Question: I am new with grails and am developing a web application in grails.
In my registration page I am getting the user's email id and I need to send a mail with authentication link.
<URL>
<URL>
I have referred these pages and many other pages to do this task.
But the problem is, my email is not sending.
I have used
'''
Gmail SMTP server address : smtp.gmail.com
Gmail SMTP username : myid@gmail.com
Gmail SMTP password : -my password-
Gmail SMTP port : 465
Gmail SMTP TLS/SSL required : yes
'''
Mail settings are:
'''
grails {
mail {
host = "smtp.gmail.com"
port = 465
username = "myId@gmail.com"
password = "mypassword"
props = [
"mail.smtp.auth":"true",
"mail.smtp.socketFactory.port":"465",
"mail.smtp.socketFactory.class": "javax.net.ssl.SSLSocketFactory",
"mail.smtp.socketFactory.fallback":"false"]
}
}
grails.mail.default.from="noreply@gmail.com"
'''
but at least
'''
sendMail {
to "friend@gmail.com"
subject "Hello "
body 'How are you?'
}
'''
is not working.
The exception occured is
'''
Error 500: Internal Server Error
URI
/MailVerificationDemo/user/signup/form
Class
java.net.ConnectException
Message
Connection refused
Around line 104 of MailMessageBuilder.groovy
101: log.trace("Sending mail ${getDescription(message)}} ...")102: }103:104: mailSender.send(message instanceof MimeMailMessage ? message.mimeMessage : message)105:106: if (log.traceEnabled) {107: log.trace("Sent mail ${getDescription(message)}} ...")
Around line 41 of grails-app/services/grails/plugin/mail/MailService.groovy
38: callable.resolveStrategy = Closure.DELEGATE_FIRST39: callable.call()40:41: messageBuilder.sendMessage()42: }43:44: def getMailConfig() {
Around line 18 of grails-app/controllers/user/UserController.groovy
15: return16: }17:18: mailService.sendMail {19: to userInstance.email20: subject "New User Confirmation"21: html g.render(template:"mailtemplate",model:[code:userInstance.confirmCode])
Around line 195 of PageFragmentCachingFilter.java
192: if (CollectionUtils.isEmpty(cacheOperations)) {193: log.debug("No cacheable annotation found for {}:{} {}",194: new Object[] { request.getMethod(), request.getRequestURI(), getContext() });195: chain.doFilter(request, response);196: return;197: }198:
Around line 63 of AbstractFilter.java
60: try {61: // NO_FILTER set for RequestDispatcher forwards to avoid double gzipping62: if (filterNotDisabled(request)) {63: doFilter(request, response, chain);64: }65: else {66: chain.doFilter(req, res);
'''

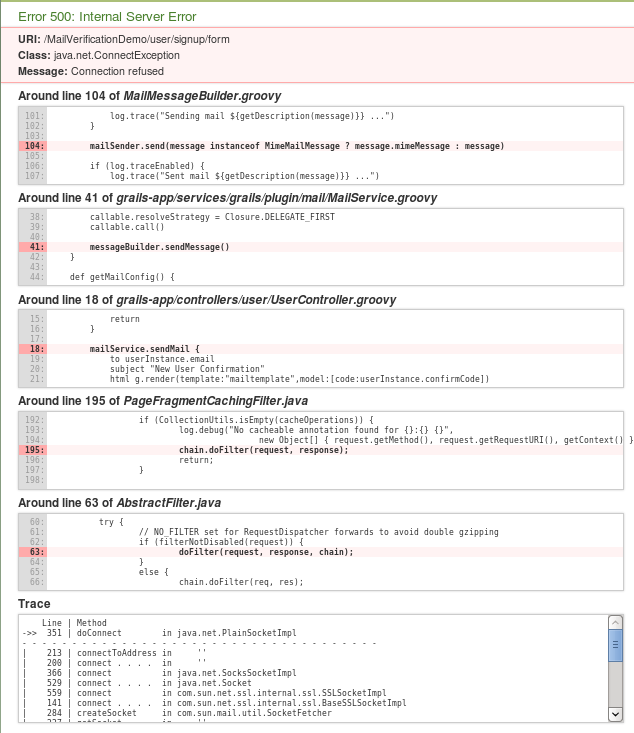
Answer: Try this it's worked for me.
Notice that: 'Gmail SMTP TLS/SSL required : yes.'
But you don't put '"mail.smtp.starttls.enable": "true"'
'''
grails.mail.host="smtp.gmail.com"
grails.mail.port=587
grails.mail.username="yourUsernameHere"
grails.mail.password="yourPwdHere"
grails.mail.from="defaultMailFromHere"
grails.mail.props = ['mail.smtp.auth': "true",
"mail.smtp.starttls.enable": "true",
"mail.from":"defaultMailFromHere"]
grails.mail.javaMailProperties = ['mail.smtp.auth': "true",
"mail.smtp.starttls.enable": "true",
"mail.from":"defaultMailFromHere"]
'''